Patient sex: M
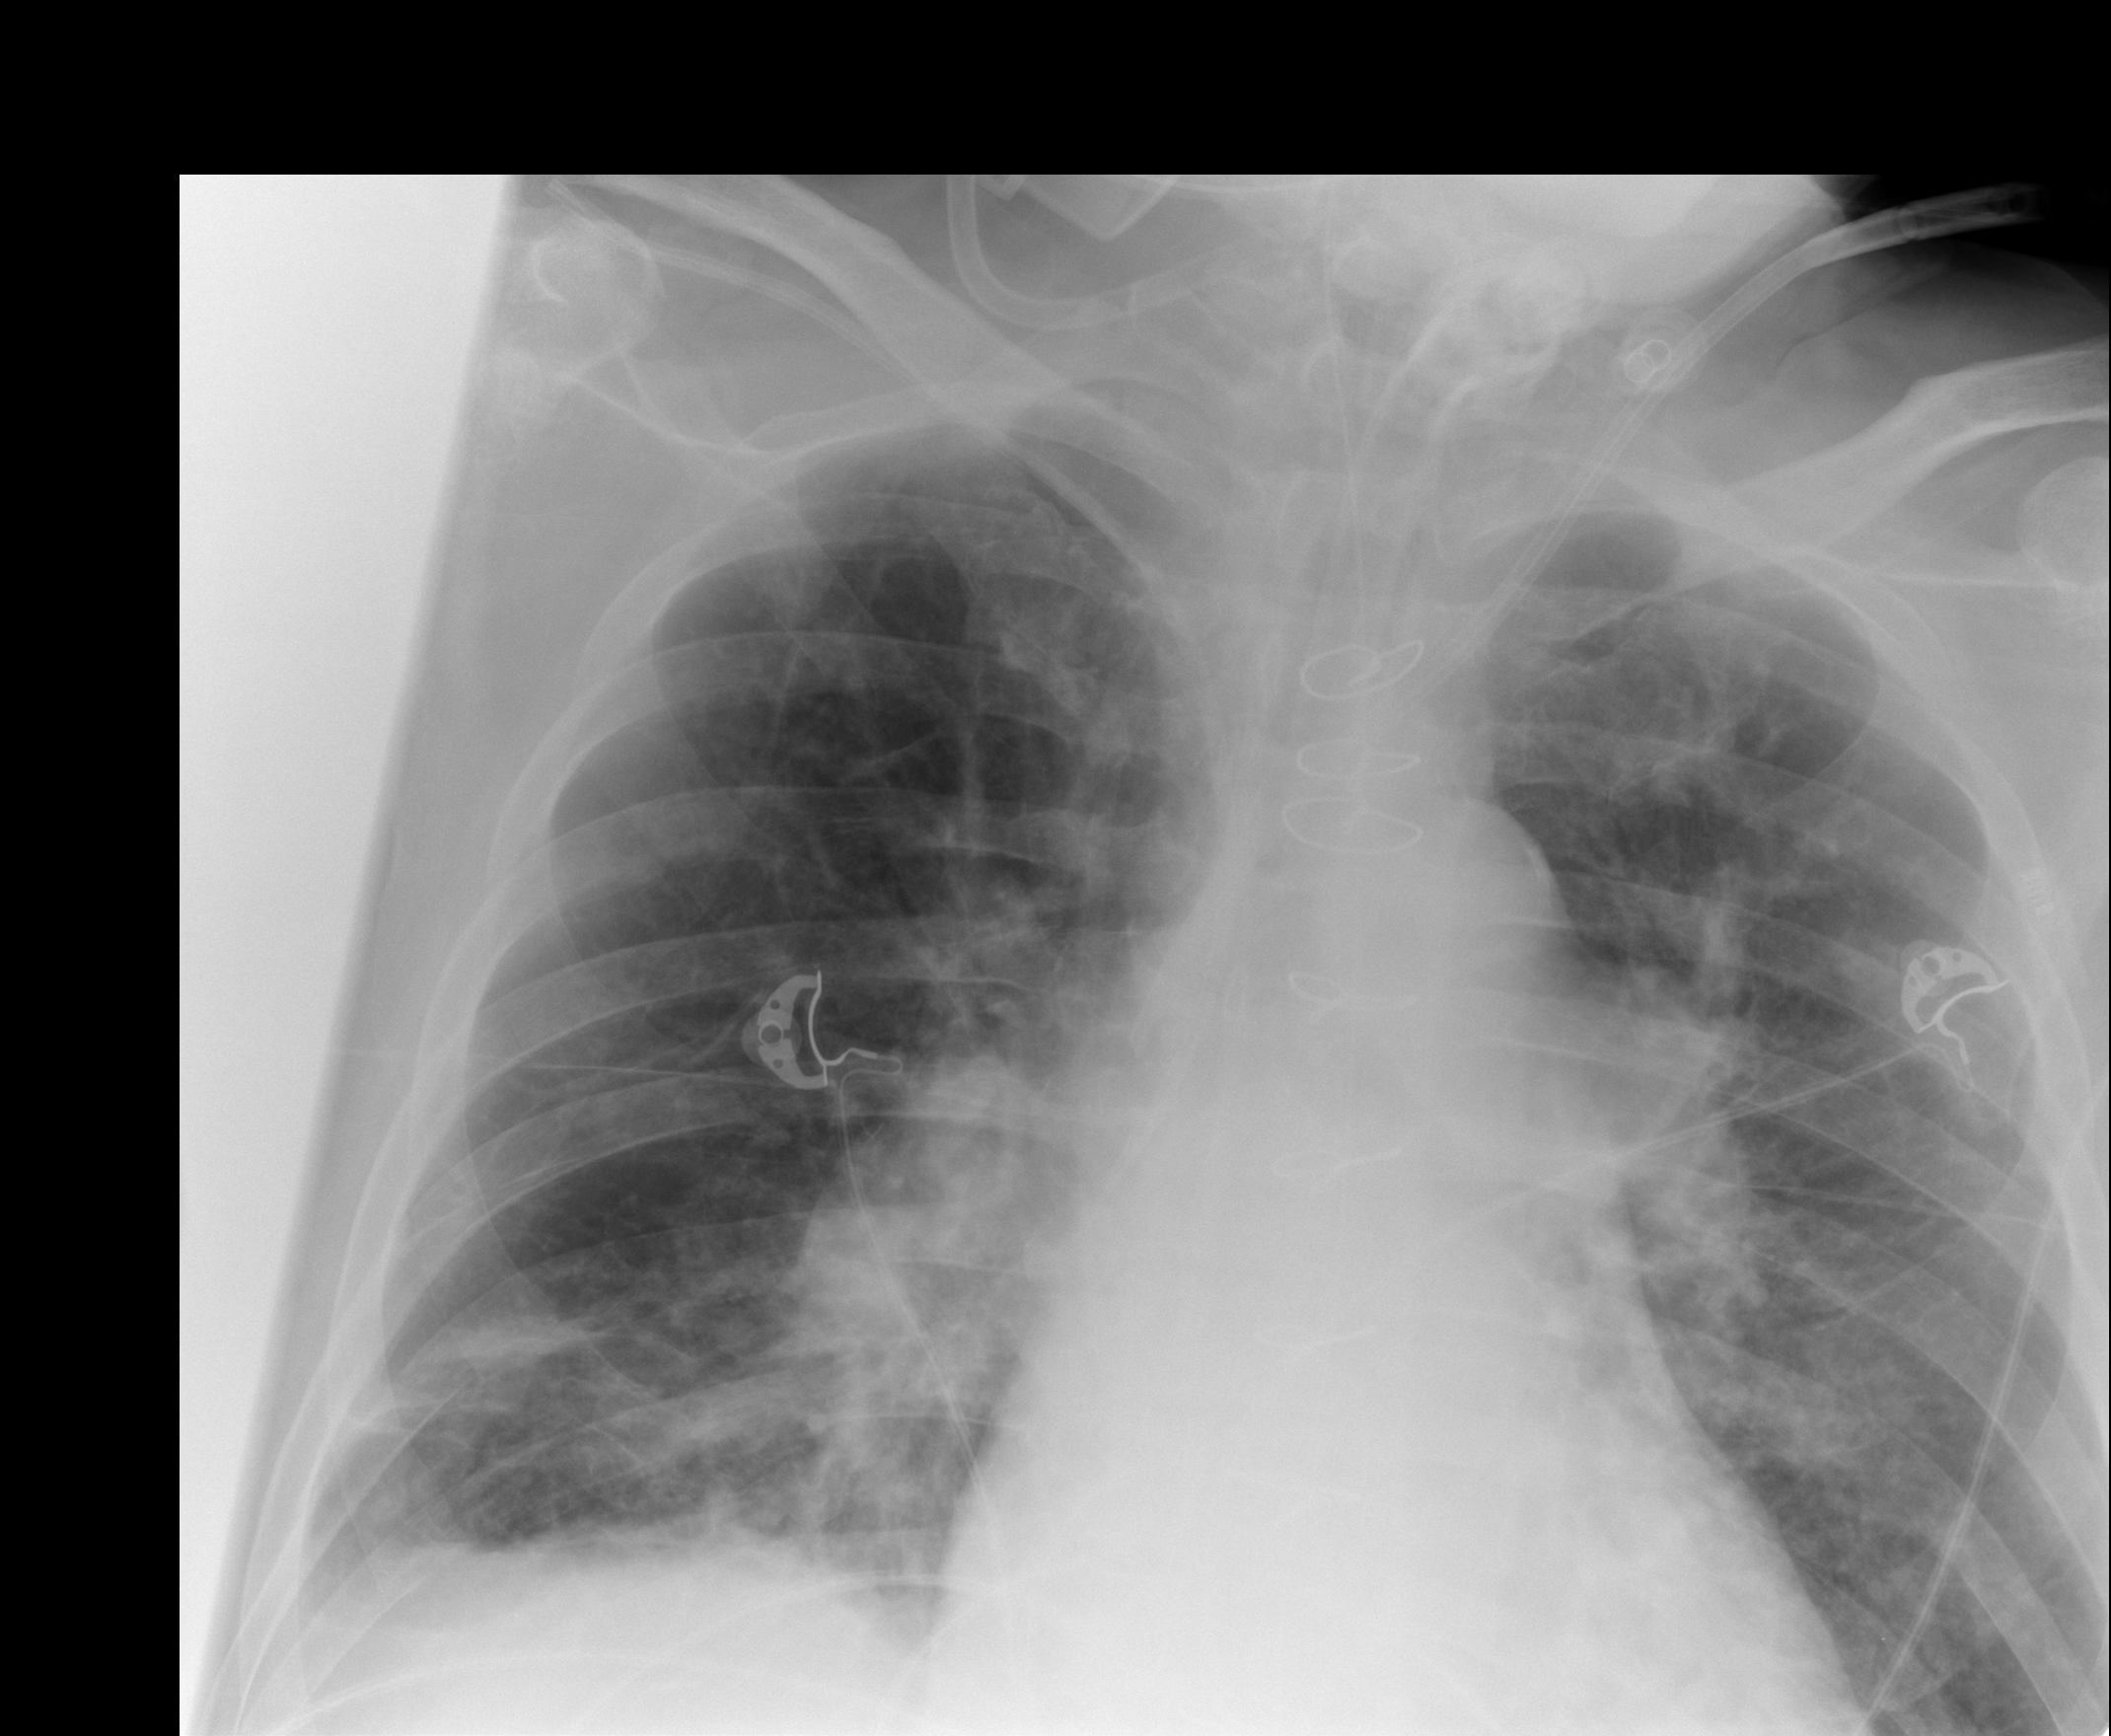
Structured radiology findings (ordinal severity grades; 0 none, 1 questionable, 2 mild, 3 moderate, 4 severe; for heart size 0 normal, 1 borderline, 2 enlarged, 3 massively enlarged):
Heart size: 2
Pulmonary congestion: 2
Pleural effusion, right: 1
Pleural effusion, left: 0
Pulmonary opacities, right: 0
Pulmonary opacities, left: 2
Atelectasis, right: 2
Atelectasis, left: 0